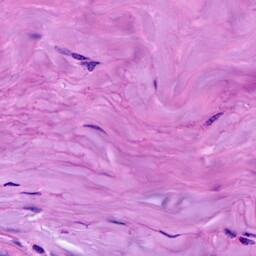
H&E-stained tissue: Breast